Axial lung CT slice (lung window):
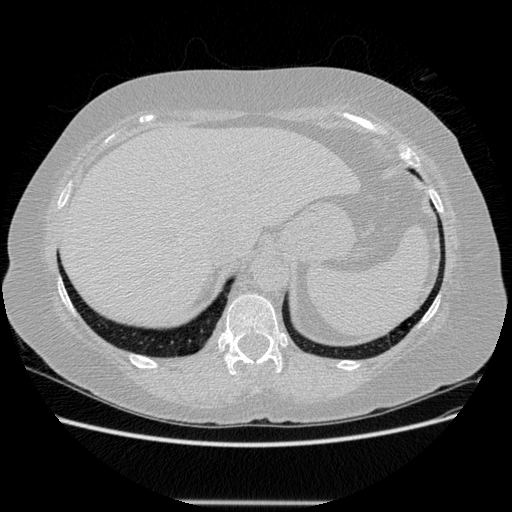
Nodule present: no